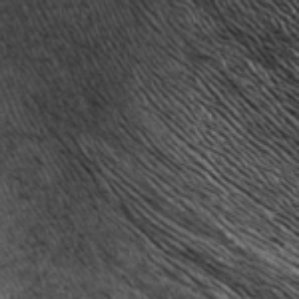
Label: frost